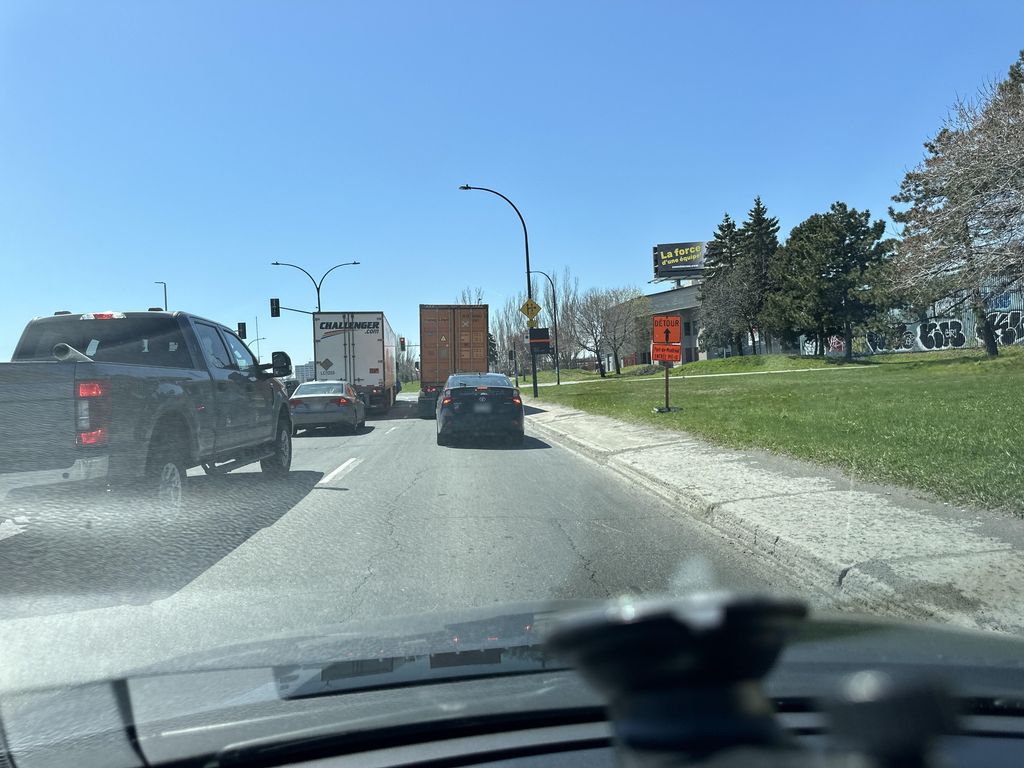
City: montreal